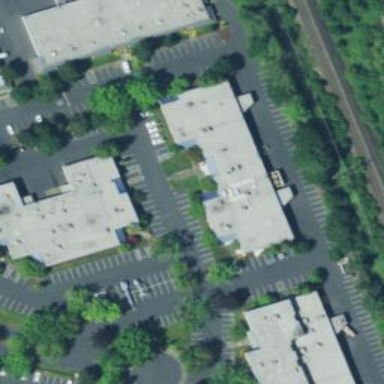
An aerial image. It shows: Office building.